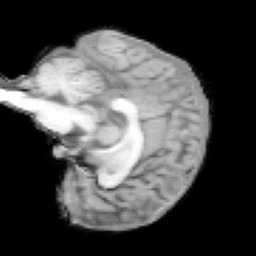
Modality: T1w
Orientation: sagittal